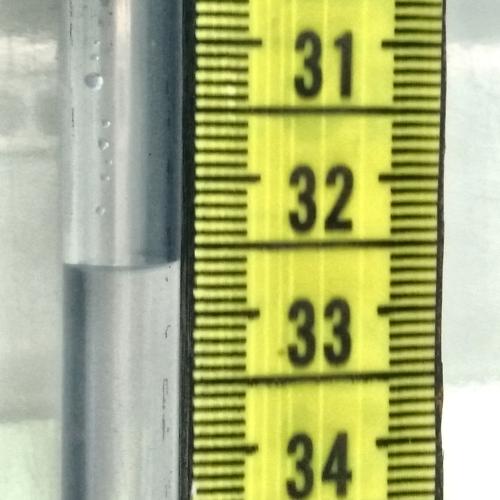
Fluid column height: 32.6 cm